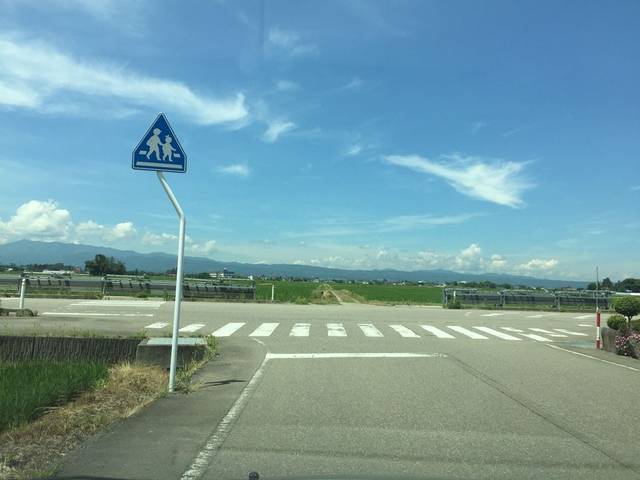
Region: Japan
Coordinates: 37.522, 139.911